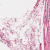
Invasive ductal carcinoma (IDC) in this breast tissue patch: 0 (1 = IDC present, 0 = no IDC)